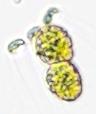
Label: Margalefidinium